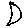
Label: moon